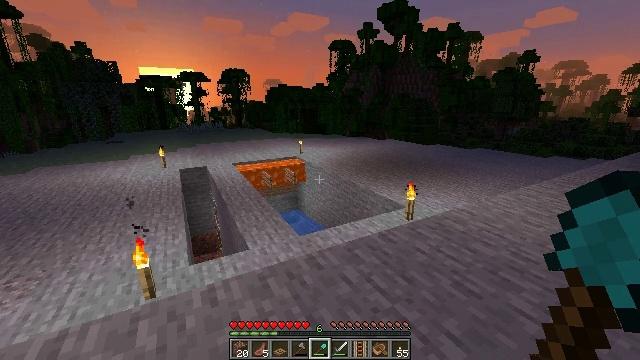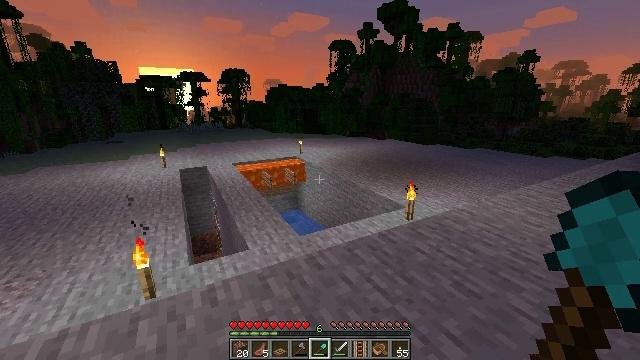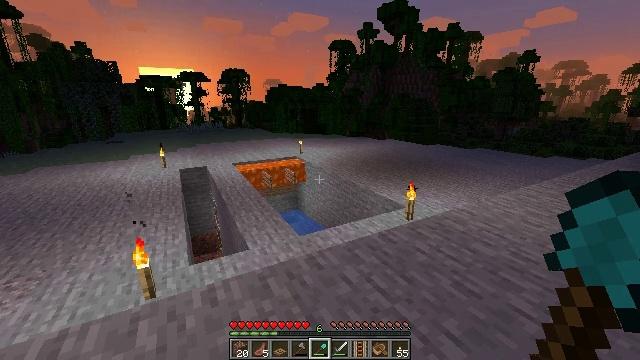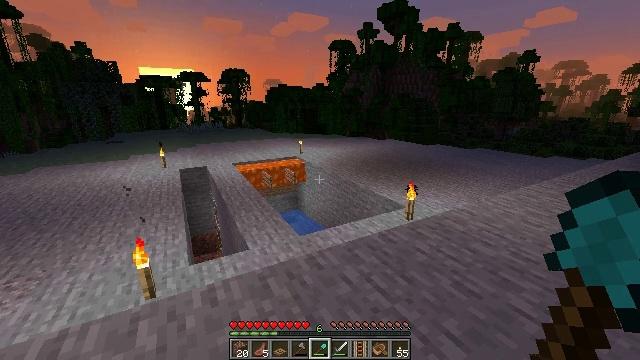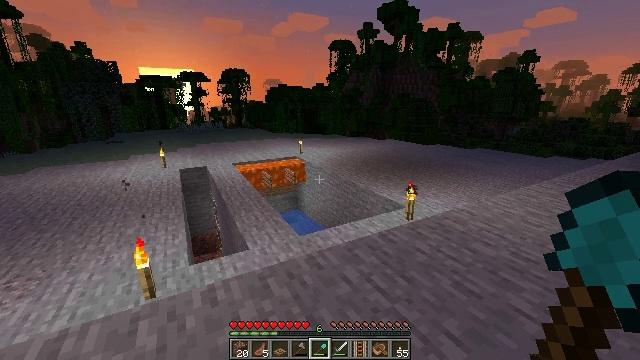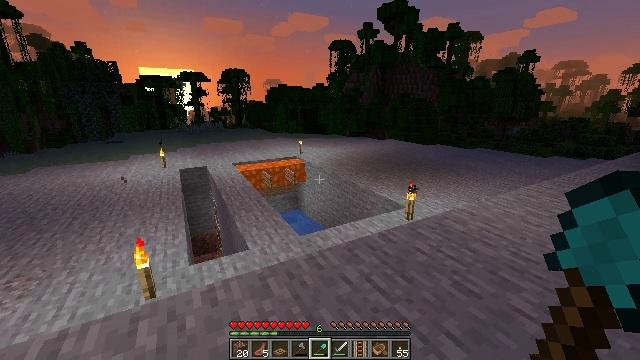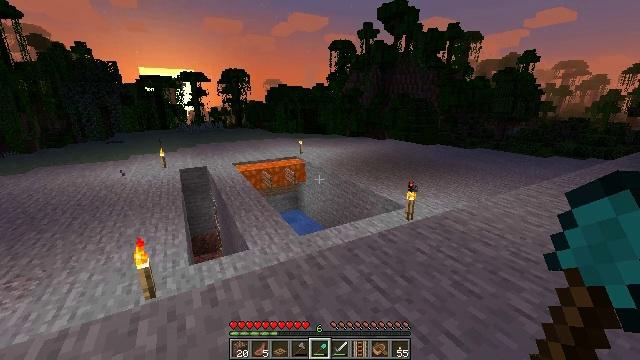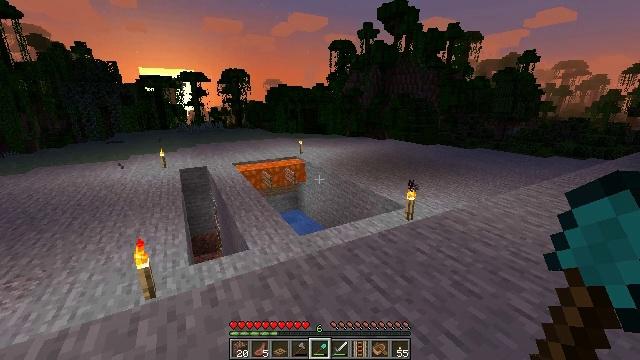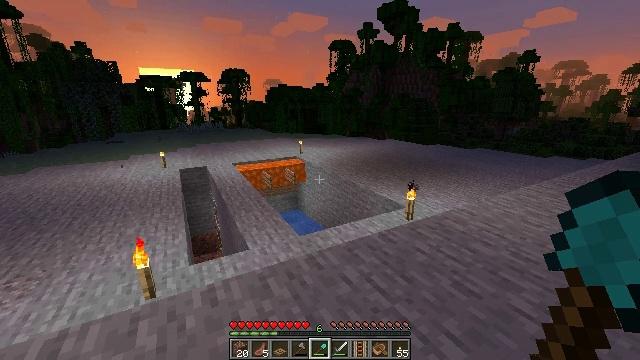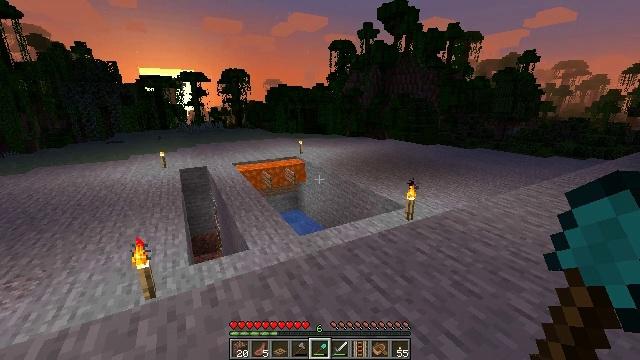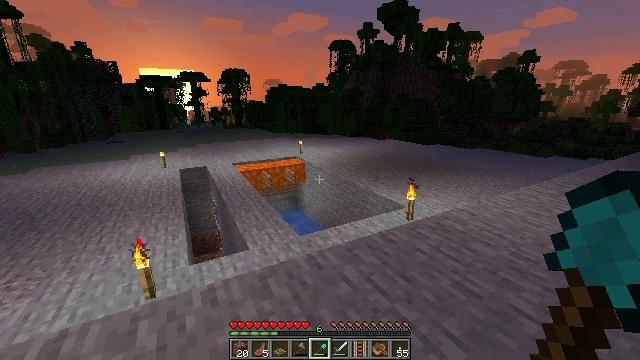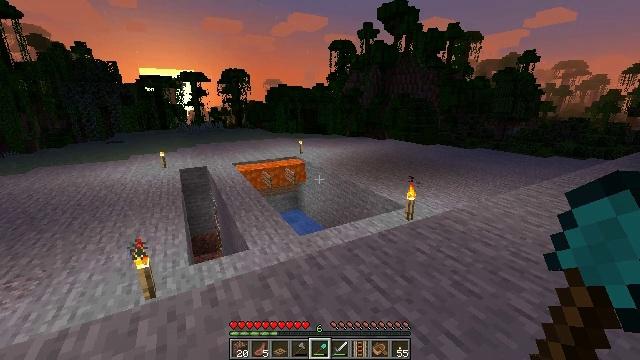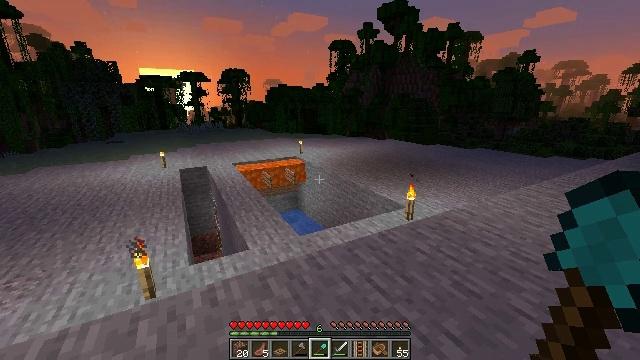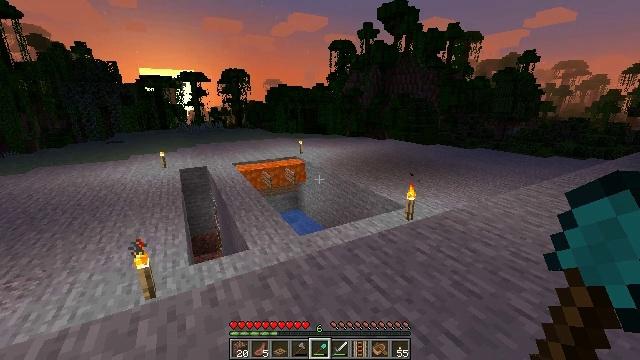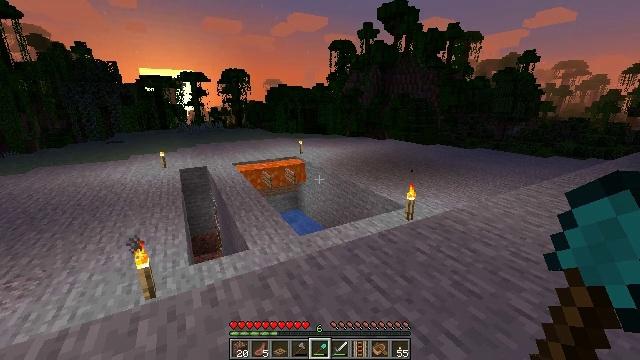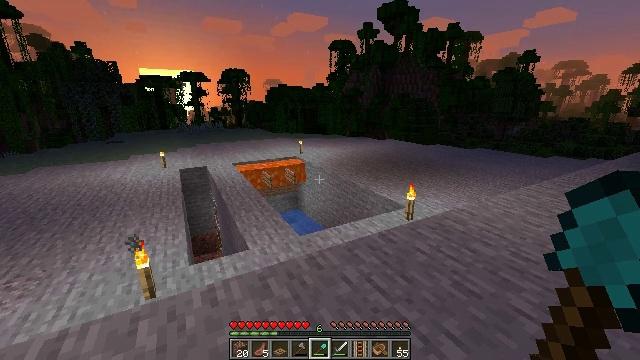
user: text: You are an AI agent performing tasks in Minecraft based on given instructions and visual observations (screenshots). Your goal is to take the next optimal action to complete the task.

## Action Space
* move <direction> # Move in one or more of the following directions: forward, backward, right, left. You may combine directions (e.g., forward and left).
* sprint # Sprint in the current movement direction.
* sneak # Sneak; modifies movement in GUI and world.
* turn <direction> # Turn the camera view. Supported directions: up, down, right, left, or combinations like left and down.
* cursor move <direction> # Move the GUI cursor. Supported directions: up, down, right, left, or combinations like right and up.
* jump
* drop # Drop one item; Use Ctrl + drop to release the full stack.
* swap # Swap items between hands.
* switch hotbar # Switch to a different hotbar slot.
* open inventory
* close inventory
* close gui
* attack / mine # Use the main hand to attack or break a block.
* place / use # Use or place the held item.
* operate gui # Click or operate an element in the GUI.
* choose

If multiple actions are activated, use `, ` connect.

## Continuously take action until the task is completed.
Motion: motion action
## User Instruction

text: Pick up the poppy from the field.
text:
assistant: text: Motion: no_op
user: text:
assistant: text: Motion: no_op
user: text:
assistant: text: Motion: no_op
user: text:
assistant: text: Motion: no_op
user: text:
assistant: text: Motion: no_op
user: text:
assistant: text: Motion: no_op
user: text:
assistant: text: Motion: no_op
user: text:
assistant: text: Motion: no_op
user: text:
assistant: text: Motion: no_op
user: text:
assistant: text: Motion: no_op
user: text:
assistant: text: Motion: no_op
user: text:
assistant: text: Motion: no_op
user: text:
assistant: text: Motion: no_op
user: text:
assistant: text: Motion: no_op
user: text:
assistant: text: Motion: no_op
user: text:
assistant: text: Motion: no_op
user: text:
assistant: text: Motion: no_op
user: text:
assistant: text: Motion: no_op
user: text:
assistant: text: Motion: no_op
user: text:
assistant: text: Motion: no_op
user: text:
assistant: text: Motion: no_op
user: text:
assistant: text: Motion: no_op
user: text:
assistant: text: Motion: no_op
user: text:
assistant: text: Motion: no_op
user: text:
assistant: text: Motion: no_op
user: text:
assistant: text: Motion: no_op
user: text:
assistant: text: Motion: no_op
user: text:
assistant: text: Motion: no_op
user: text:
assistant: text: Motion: no_op
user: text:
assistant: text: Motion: no_op